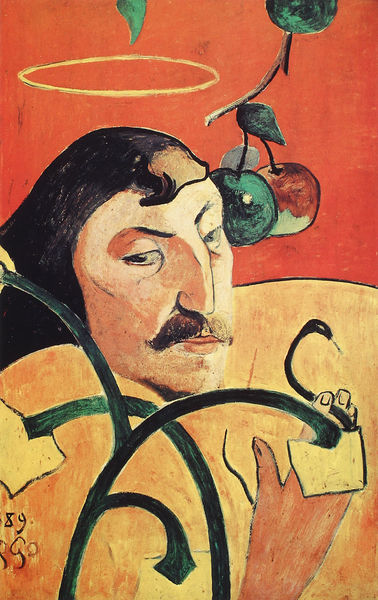
Titel: Selbstbildnis mit Heiligenschein
Künstler: Paul Gauguin
Institution: Washington, National Gallery of Art
Schlagwörter: blätter, gemälde, hand, kopf, körper, mann, gelb, grün, ocker, blumen, braun, haar, mund, nase, profil, schwarz, blick, obst, rot, expressionismus, ornament, bart, schnurrbart, augen, gesicht, portrait, porträt, signatur, ast, auge, haare, blatt, kinn, lippen, kreis, frucht, früchte, ranken, apfel, äpfel, papier, moderne, abstrakt, fläche, beige, oil, red, black, face, green, hair, modern, nose, schnurbart, yellow, flowers, brown, plant, dreiviertelprofil, selbstporträt, gauguin, paradies, hängen, zettel, schlange, wappen, heiligenschein, flower, apple, fruit, man, tree, head, orange, heiliger, eyes, ribbon, flat, plants, heilig, chin, mouth, devil, smile, abstract, person, cheeks, draw, eye, branches, finger, fingers, leaf, lips, hanging, branch, forehead, evil, adam, potrait, mustache, moustache, ring, serpent, snake, stem, halo, holy, ugly, apples, 89, nimbus, 1889, eden, brows, tongue, pumpkin, ?, satan, swan, thumb, twig, good, overlook, nimb, fingernails, prominent, coiled, oily, coild, hohe wangen